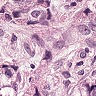
Metastatic tissue present: yes